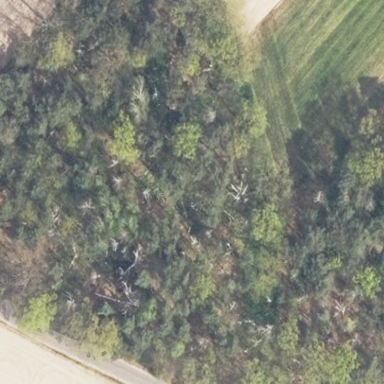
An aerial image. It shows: Forest area.